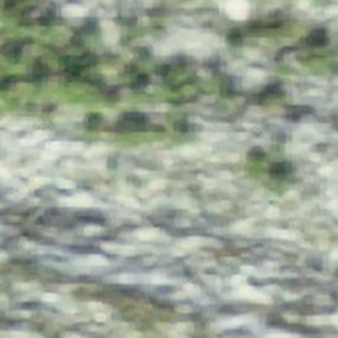
Label: other